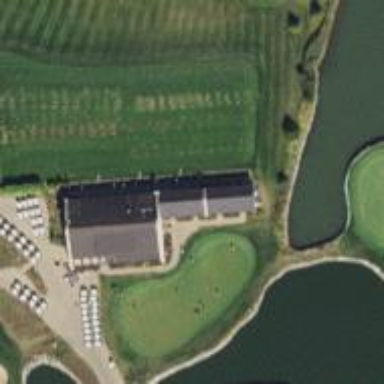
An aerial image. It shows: Path for both road and golf.